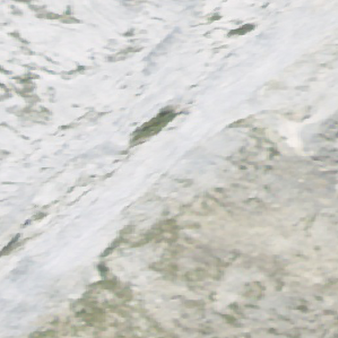
Label: other